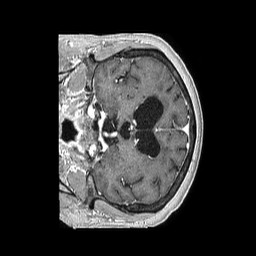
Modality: T1w
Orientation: coronal
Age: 71
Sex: female
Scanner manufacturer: philips
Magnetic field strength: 1.5 T
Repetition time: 0.007821 s
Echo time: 0.003609 s